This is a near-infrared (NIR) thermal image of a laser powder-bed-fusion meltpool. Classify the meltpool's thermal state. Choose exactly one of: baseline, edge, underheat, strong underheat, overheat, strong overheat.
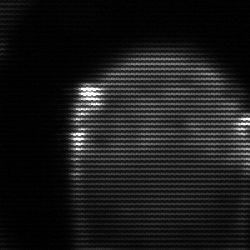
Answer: edge